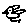
Label: bird